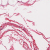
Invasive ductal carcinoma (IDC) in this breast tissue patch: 0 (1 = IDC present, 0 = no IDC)